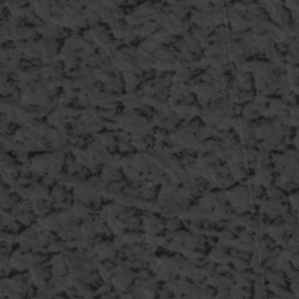
Label: frost